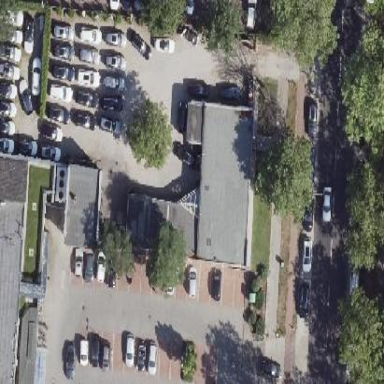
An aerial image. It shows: Retail building.